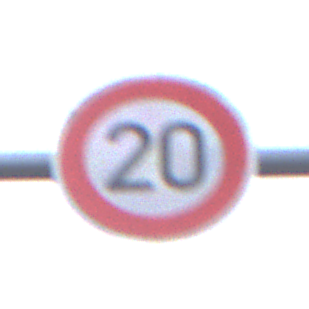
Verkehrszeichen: Geschwindigkeit20
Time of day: SunriseSunset
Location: Outdoor (Nature)
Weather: Overcast
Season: NotSpecified
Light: Natural